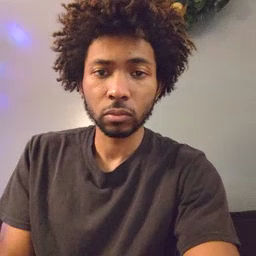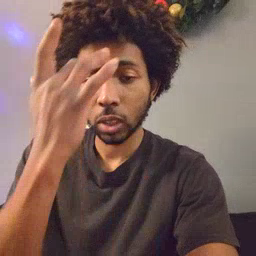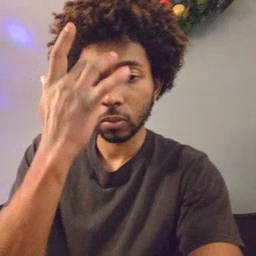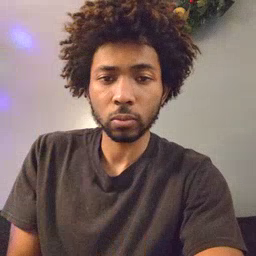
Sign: sick